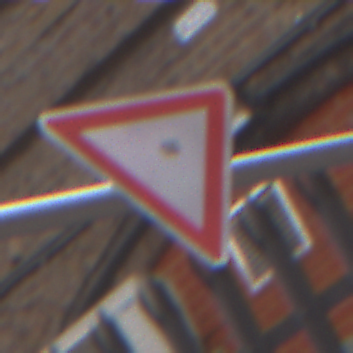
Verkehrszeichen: VorfahrtGewaehren
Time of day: MorningAfternoon
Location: Outdoor (Urban)
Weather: Overcast
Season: NotSpecified
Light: Natural